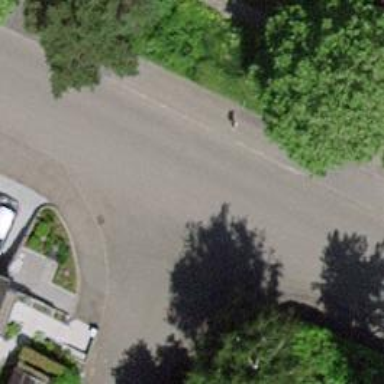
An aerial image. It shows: Residential road with asphalt surface and no sidewalk.